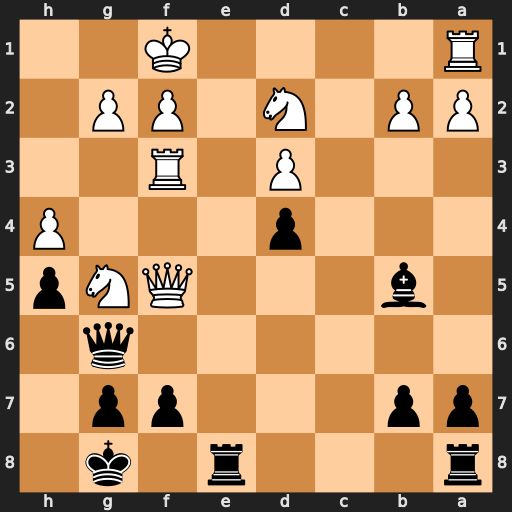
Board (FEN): r3r1k1/pp3pp1/6q1/1b3QNp/3p3P/3P1R2/PP1N1PP1/R4K2
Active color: b
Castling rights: -
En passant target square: -
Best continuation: Qxf5 Rxf5 Bxd3+ Kg1 Bxf5